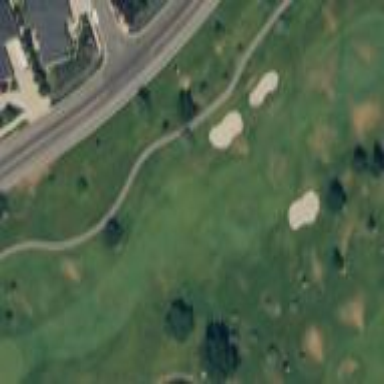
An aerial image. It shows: Golf fairway surrounded by grass in golf sport setting.